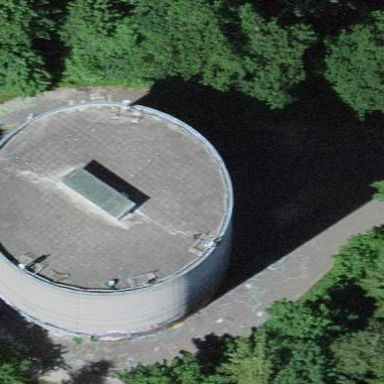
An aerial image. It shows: Water tower that is man-made structure.